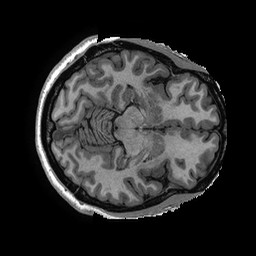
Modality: T1w
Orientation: axial
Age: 26
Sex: female
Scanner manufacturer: ge
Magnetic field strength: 3 T
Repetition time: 0.006952 s
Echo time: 0.00292 s